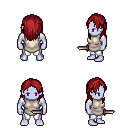
a pixel art fantasy rpg character, male body template, dark elf, purple skin, white tunic, white pants, brunette long hairstyle, dagger, four views (front, back, left, right), 2x2 character sprite sheet, small pixel art, hard edges, no anti-aliasing